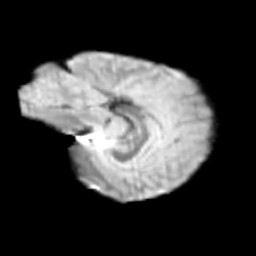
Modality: T2w
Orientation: sagittal
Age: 9
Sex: female
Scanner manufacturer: siemens
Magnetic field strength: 3 T
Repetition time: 3.8 s
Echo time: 0.07 s